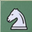
Piece: wN